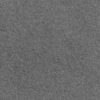
Label: dusty